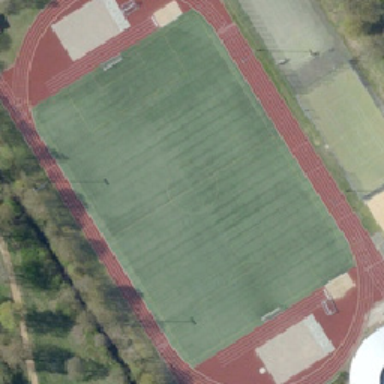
There are a few trees around a plastic playground .